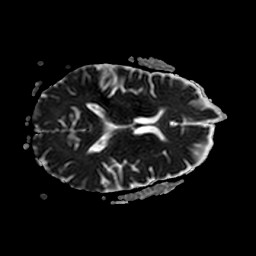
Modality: ADC
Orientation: axial
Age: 67
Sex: male
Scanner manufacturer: philips
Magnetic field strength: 3 T
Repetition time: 4.359 s
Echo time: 0.06073 s